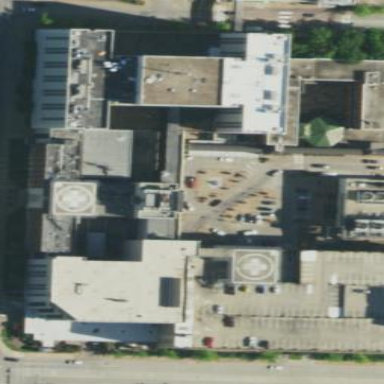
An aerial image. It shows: Hospital building with flat roof.